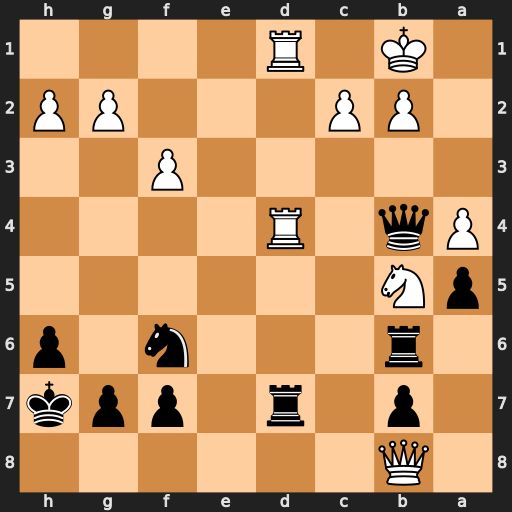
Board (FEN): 1Q6/1p1r1ppk/1r3n1p/pN6/Pq1R4/5P2/1PP3PP/1K1R4
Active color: b
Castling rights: -
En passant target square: -
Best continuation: Rxb5 axb5 Rxd4 Rxd4 Qxd4